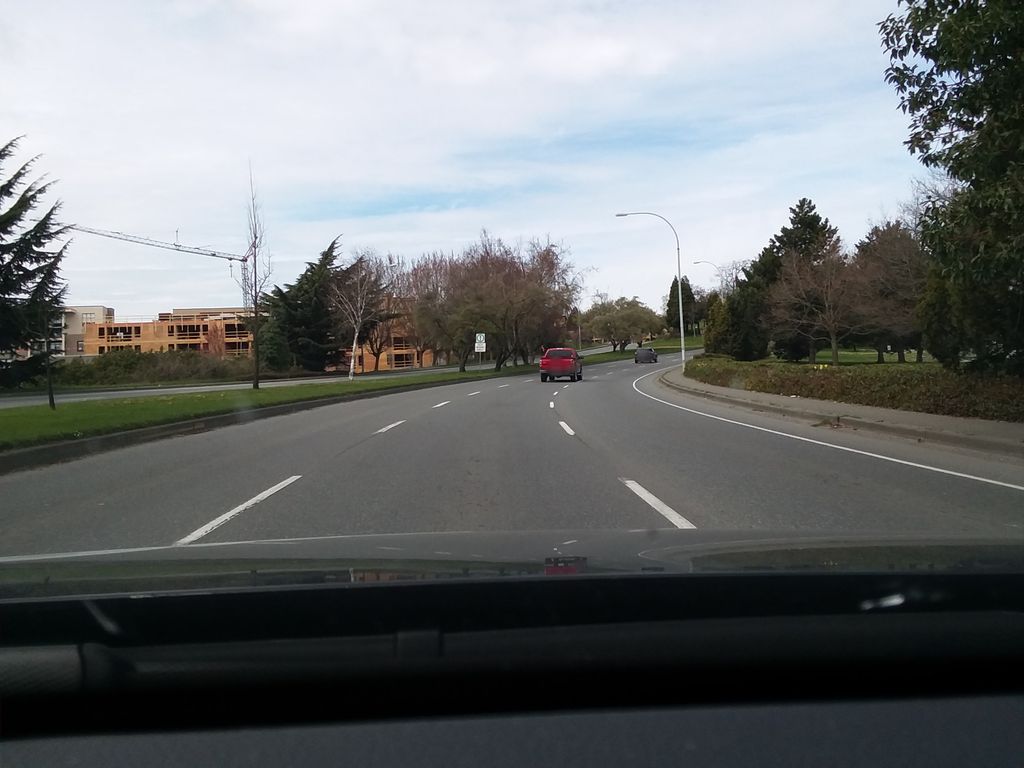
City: victoria